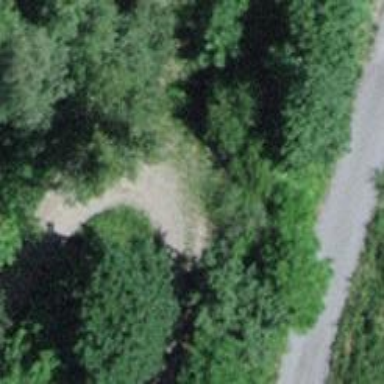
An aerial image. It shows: Gravel track with grade3 tracktype.